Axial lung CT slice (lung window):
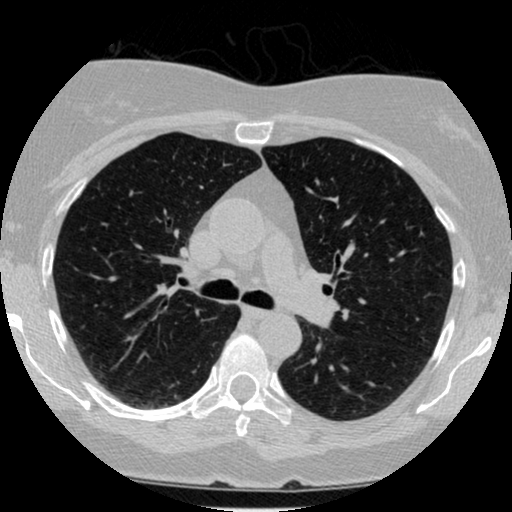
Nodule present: no